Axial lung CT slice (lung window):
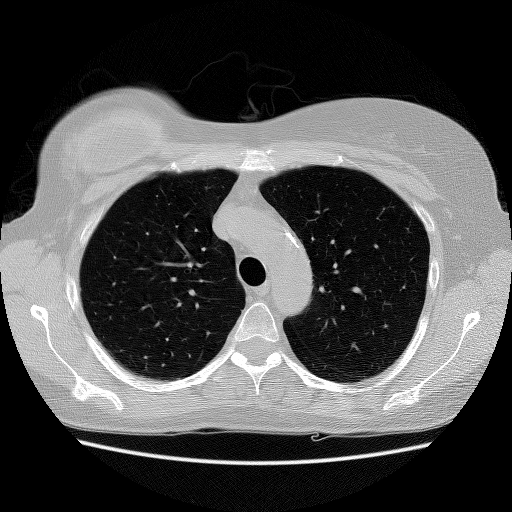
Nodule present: no